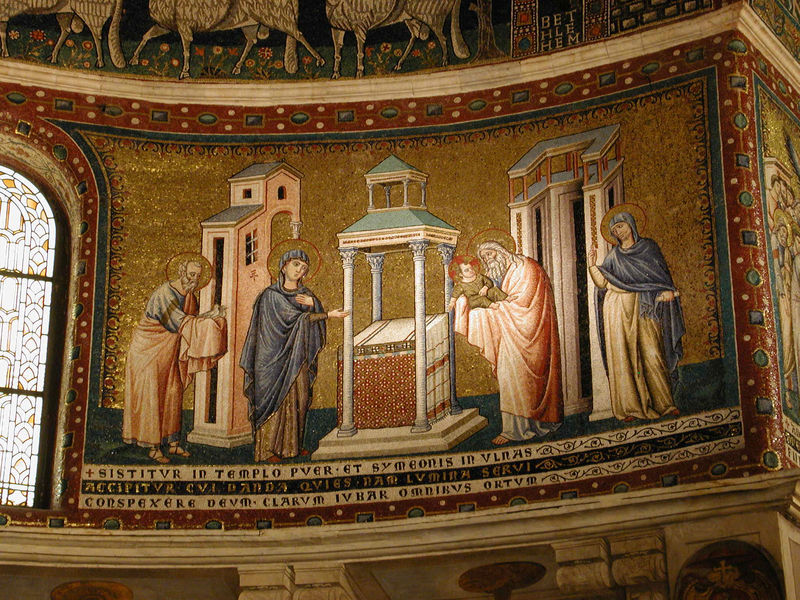
Titel: Santa Maria in Trastevere, Rom
Standort: Rom, S. Maria in Trastevere (EU - I - Latium)
Schlagwörter: blau, frauen, grün, menschen, fenster, licht, männer, säulen, rot, tiere, tot, kirche, gold, kind, schrift, bogen, detail, türme, mosaik, altar, sims, heiligenschein, gesims, jesus, baldachin, umhänge, maria, bauwerke